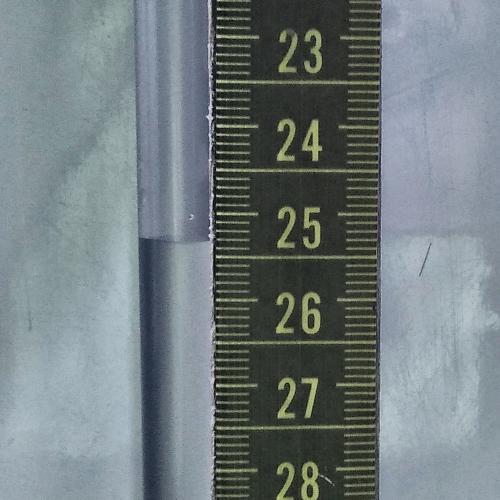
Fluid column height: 25.3 cm